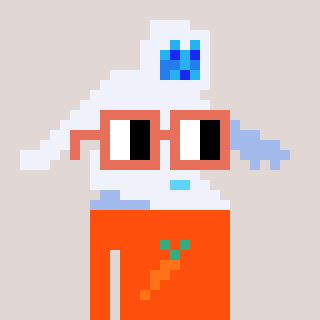
a pixel art character with square orange glasses, a yeti-shaped head and a orange-colored body on a warm background